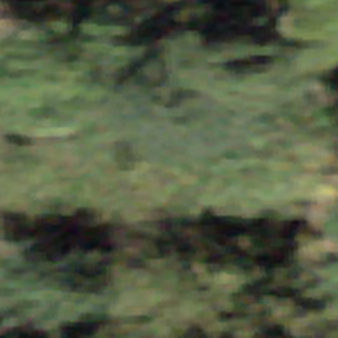
Label: other